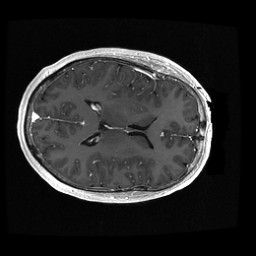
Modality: T1w
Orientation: axial
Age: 57
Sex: female
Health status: ill